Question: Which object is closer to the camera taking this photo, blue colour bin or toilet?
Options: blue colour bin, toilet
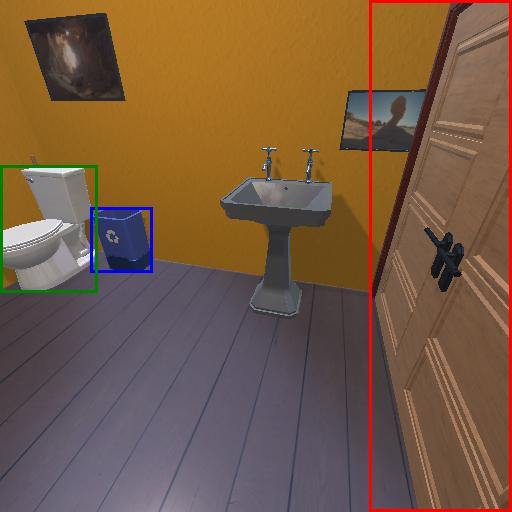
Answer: blue colour bin